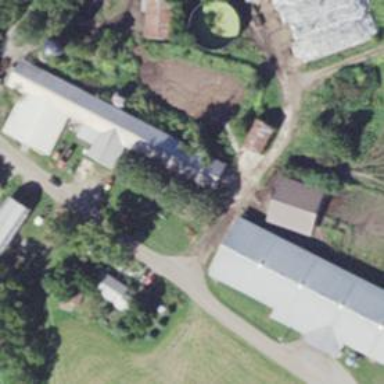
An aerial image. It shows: Cowshed building.